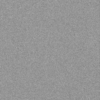
Label: dusty